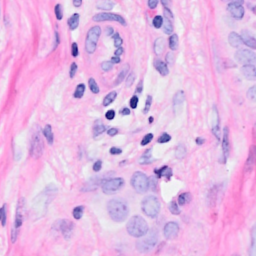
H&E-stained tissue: Breast